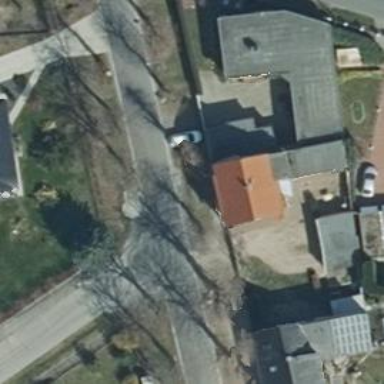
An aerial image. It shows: Asphalt road classified as tertiary.